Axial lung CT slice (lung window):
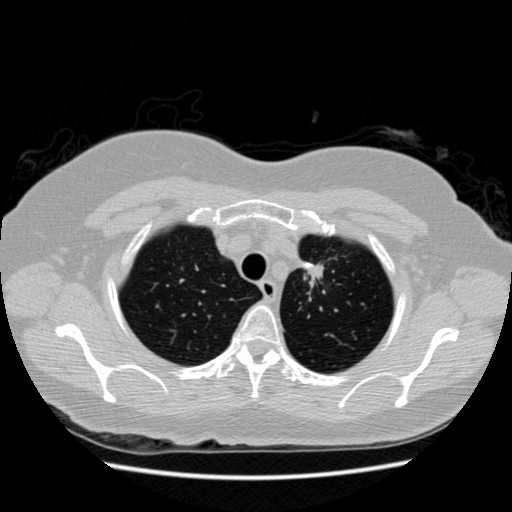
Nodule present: yes
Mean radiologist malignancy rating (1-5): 4